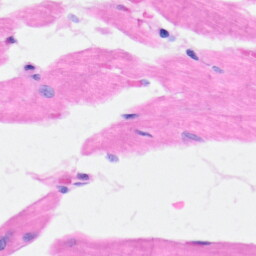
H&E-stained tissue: Heart